Aerial crown-view tile of a tropical tree (Barro Colorado Island, Panama), acquired 20250217:
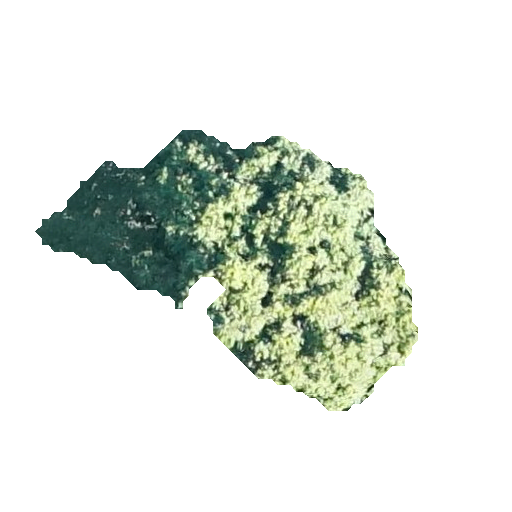
Species: Guarea guidonia
GBIF accepted scientific name: Guarea guidonia
Crown area: 87.061 m²